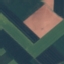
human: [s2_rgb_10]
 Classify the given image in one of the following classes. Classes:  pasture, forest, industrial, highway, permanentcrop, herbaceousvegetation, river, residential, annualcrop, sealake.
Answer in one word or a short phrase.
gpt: AnnualCrop